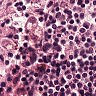
Metastatic tissue present: no